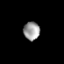
Tissue: prostate
Cell type: T cells
Senescence score: 0.7205
Nuclear area (px): 291
Mean DAPI intensity: 156.326